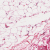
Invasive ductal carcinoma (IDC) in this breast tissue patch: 0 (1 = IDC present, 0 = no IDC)